Question: I have started to learn sap ui5. I follow a tutorial to create a table here's what i've got.
index.html:
'''
<!DOCTYPE HTML>
<html>
<head>
<meta http-equiv="X-UA-Compatible" content="IE=edge">
<meta http-equiv='Content-Type' content='text/html;charset=UTF-8'/>
<script src="resources/sap-ui-core.js"
id="sap-ui-bootstrap"
data-sap-ui-libs="sap.ui.commons, sap.m, sap.ui.table, sap.ui.model, sap.ui.model.json"
data-sap-ui-theme="sap_bluecrystal">
</script>
<!-- add sap.ui.table,sap.ui.ux3 and/or other libraries to 'data-sap-ui-libs' if required -->
<script src="app/data.js"></script>
<script src="app/app.js"></script>
</head>
<body class="sapUiBody" role="application">
<div id="content"></div>
</body>
</html>
'''
app.js
'''
var oTable = new sap.ui.table.Table({
title: "My first table",
visibleRowCount: 5,
firstVisibleRow: 2,
selectionMode: sap.ui.table.SelectionMode.Single,
toolbar: new sap.ui.commons.Toolbar({
items: [
new sap.ui.commons.Button({
text: "Toolbar button",
press: function() {
alert("Toolbar button pressed");
}
})
]
}),
extenstion: [
new sap.ui.commons.Button( {
text: "Extenstion button",
press: function() {
alert("Extenstion button pressed");
}
})
]
});
oColumn = new sap.ui.table.Column({
label: new sap.ui.commons.Label({
text: "Last name"
}),
template: new sap.ui.commons.TextView().bindProperty("text", "lastName"),
sortProperty: "lastName",
filterProperty: "lastName",
width: "200px"
});
var oCustomMenu = new sap.ui.commons.Menu();
oCustomMenu.addItem(new sap.ui.commons.MenuItem({
text: "Custom Menu",
select: function() {
alert("Custom menu");
}
}));
oColumn.setMenu(oCustomMenu);
oTable.addColumn(oColumn);
oTable.addColumn(new sap.ui.table.Column({
label: new sap.ui.commons.Label({
text: "ID"
}),
template: new sap.ui.commons.TextField().bindProperty("value", "firstName"),
sortProperty: "name",
filterProperty: "name",
width: "100px"
}));
oTable.addColumn(new sap.ui.table.Column({
label: new sap.ui.commons.Label({
text: "First name"
}),
template: new sap.ui.commons.TextField().bindProperty("value", "firstName"),
sortProperty: "name",
filterProperty: "name",
width: "100px"
}));
oTable.addColumn(new sap.ui.table.Column({
label: new sap.ui.commons.Label({
text: "First name"
}),
template: new sap.ui.commons.TextField().bindProperty("value", "firstName"),
sortProperty: "name",
filterProperty: "name",
width: "100px"
}));
var oModel = new sap.ui.model.json.JSONModel();
oModel.setData({
modelData: data
});
oTable.sort(oTable.getColumns()[0]);
oTable.placeAt("content");
'''
data.js:
'''
var data = [
{firstName: "Michal", lastName: "Kohut", id: 358, phone: <PHONE>, rating: 5},
{firstName: "Jan", lastName: "Pribrzdeny", id: 157, phone: <PHONE>, rating: 1},
{firstName: "Milena", lastName: "Dnesmameninova", id: 874, phone: <PHONE>, rating: 4}
]
'''
I'm doing this in eclipse with sapui5 plugins. When i run i get this errors:

I'm really new to javascript and sapui5. Could you help me figure it out?
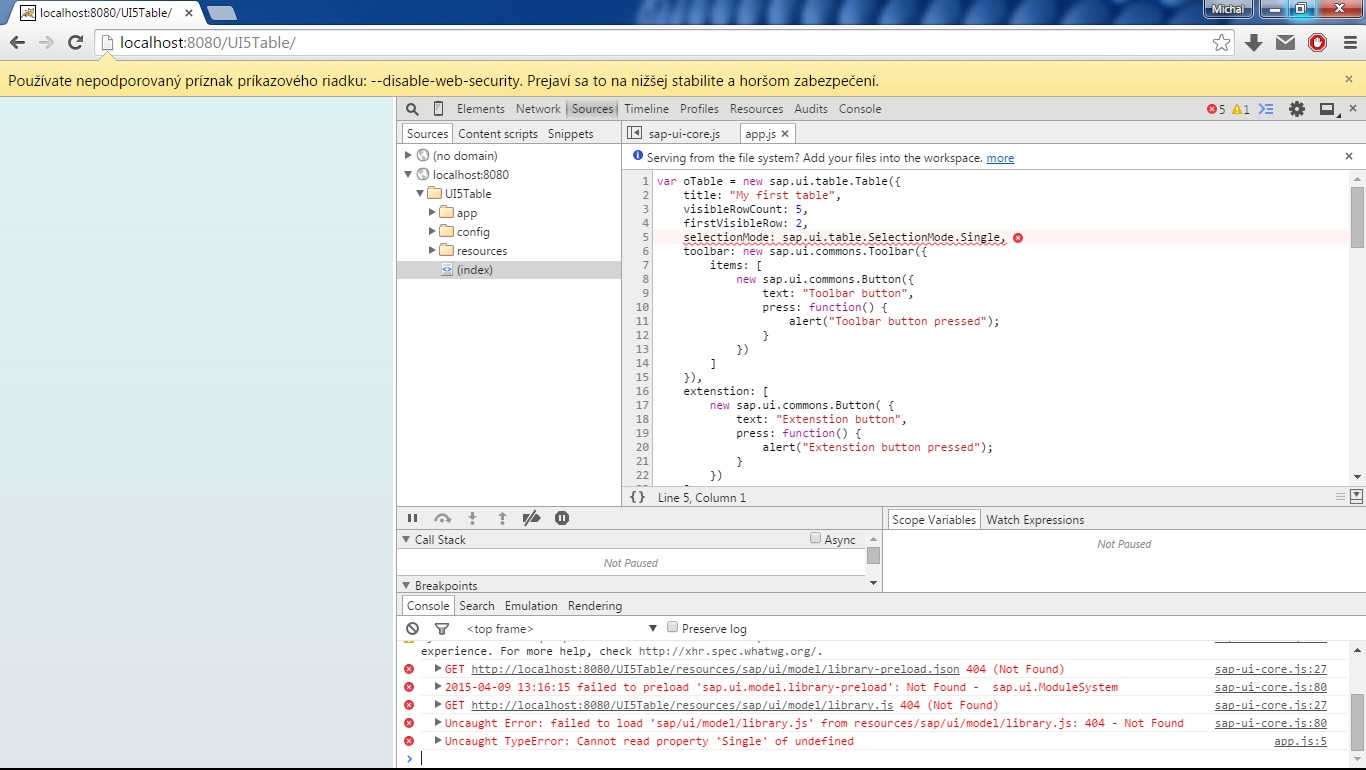
Answer: 'sap.ui.model' and 'sap.ui.model.json' are unnecessary in your 'data-sap-ui-libs' declaration in the index.html. Remove both libs in the statement.
Try it just with:
'''
<script src="resources/sap-ui-core.js"
id="sap-ui-bootstrap"
data-sap-ui-libs="sap.ui.commons, sap.m, sap.ui.table"
data-sap-ui-theme="sap_bluecrystal">
</script>
'''